Field crop: maize
Growth stage: 2
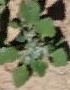
Species: chenopodium